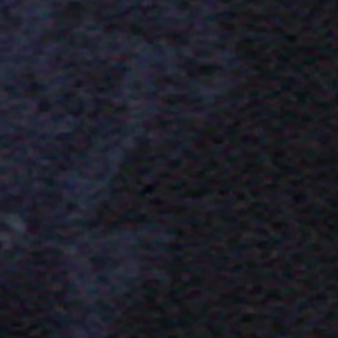
Label: other